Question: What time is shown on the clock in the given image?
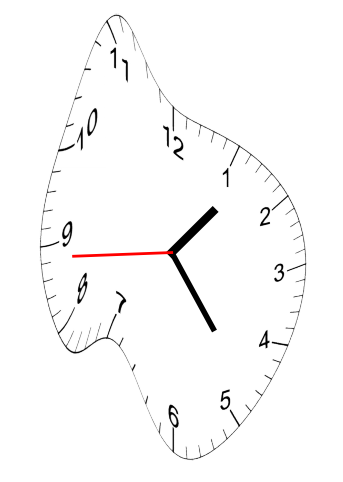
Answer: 01:23:44